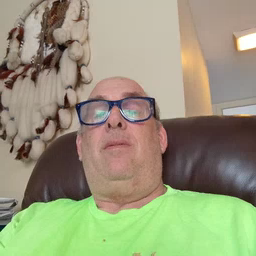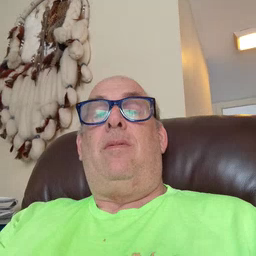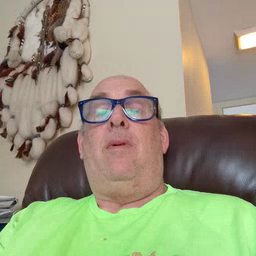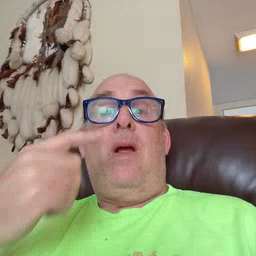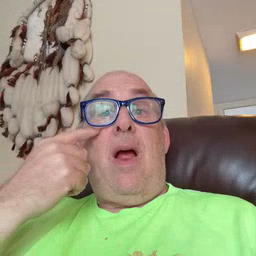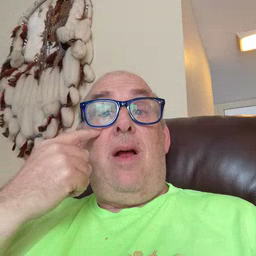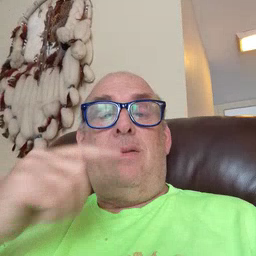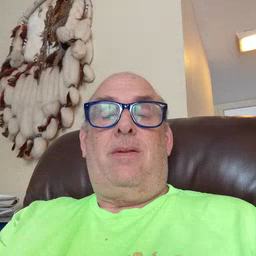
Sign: eye